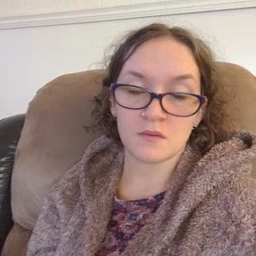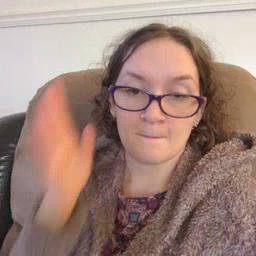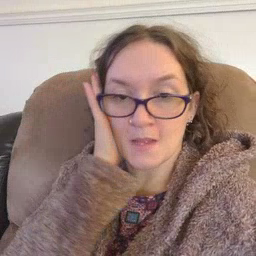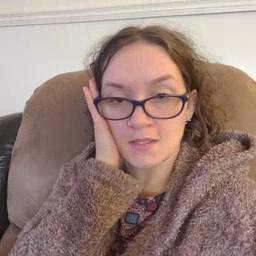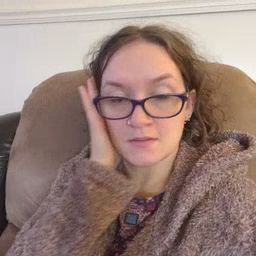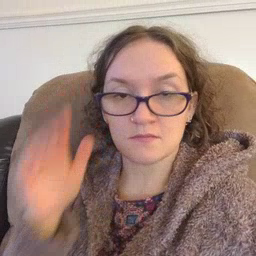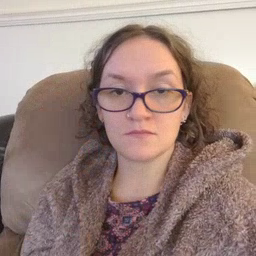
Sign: bed